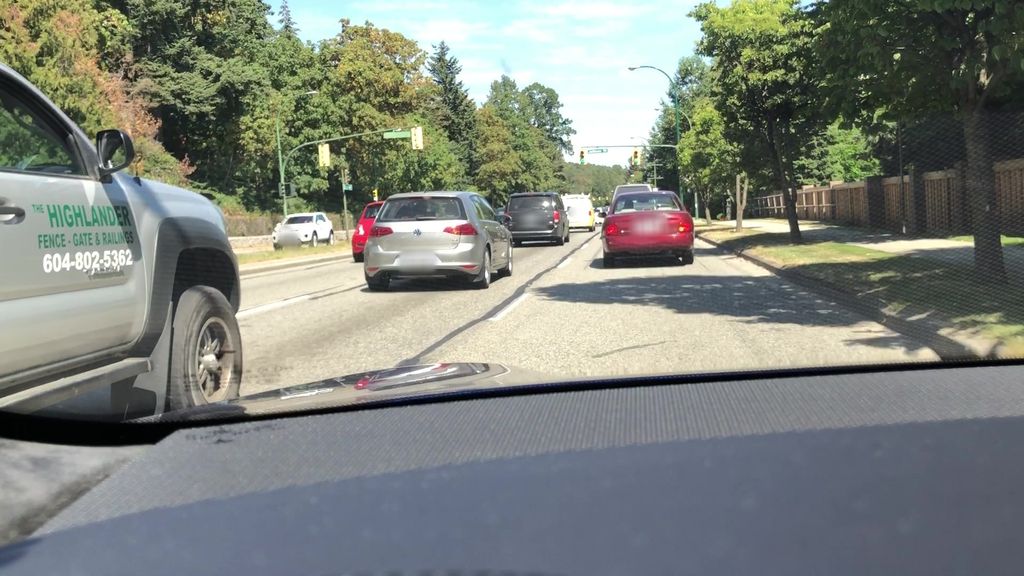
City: vancouver